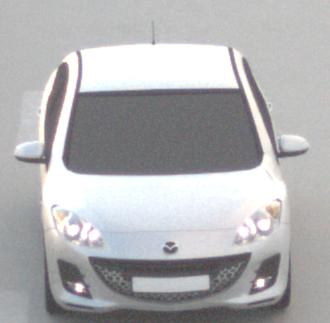
Make: Mazda
Model: 3 1.6
Detailed model: 3 (BL)
Model produced from: 2009/05
Model produced until: 2010/12
Doors: 5
Color: white
Road condition: dry road
Daytime: sunrise or sunset
Contrast: low contrast